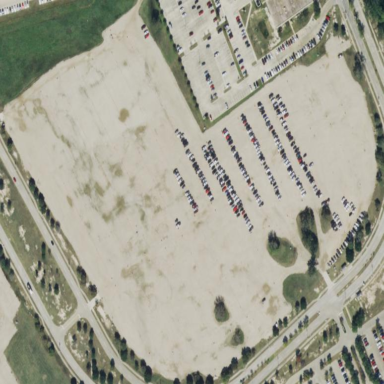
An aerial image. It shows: Parking area.